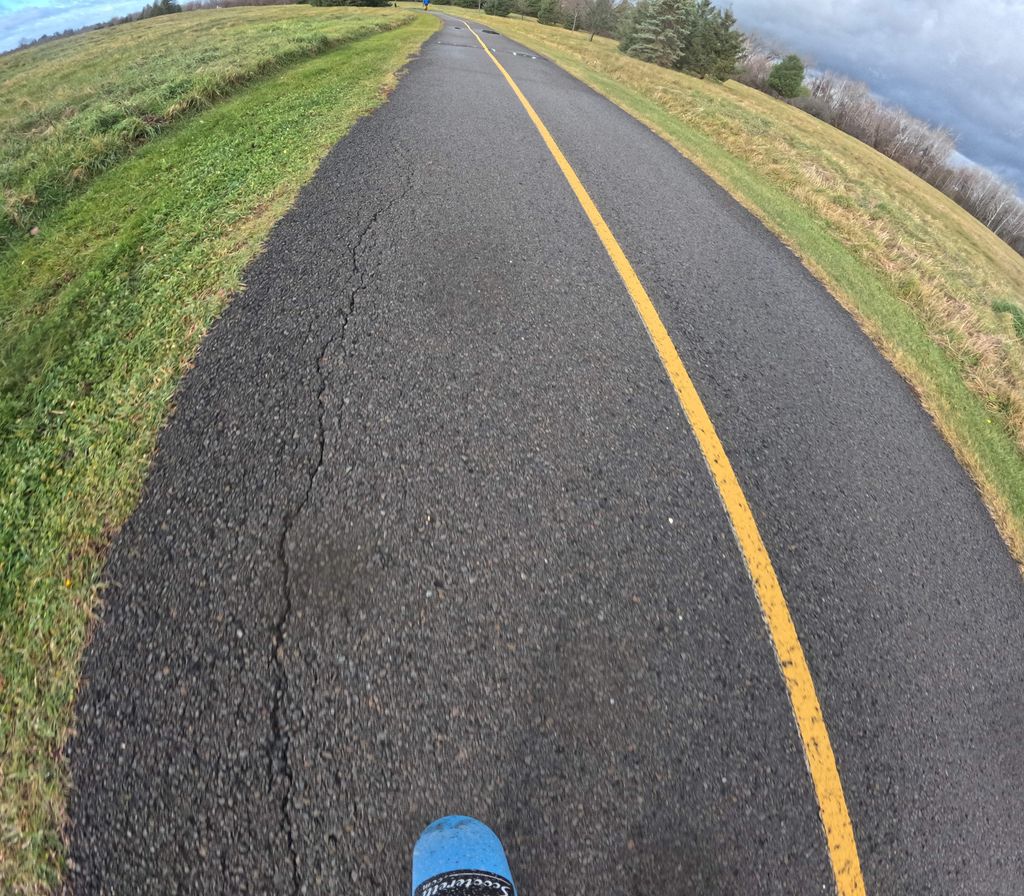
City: ottawa-gatineau